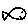
Label: fish